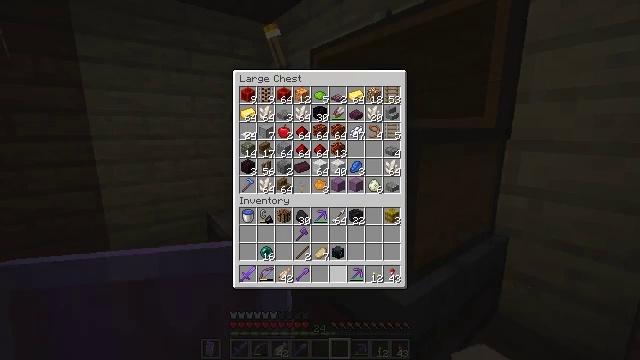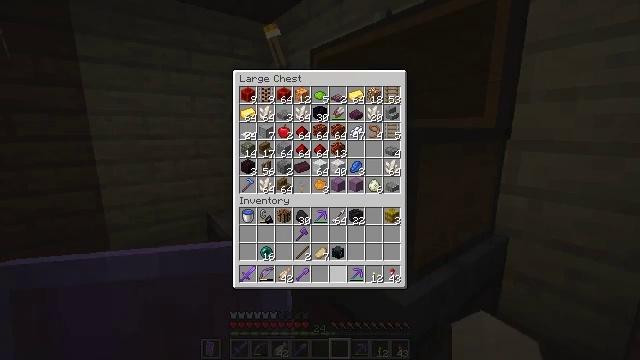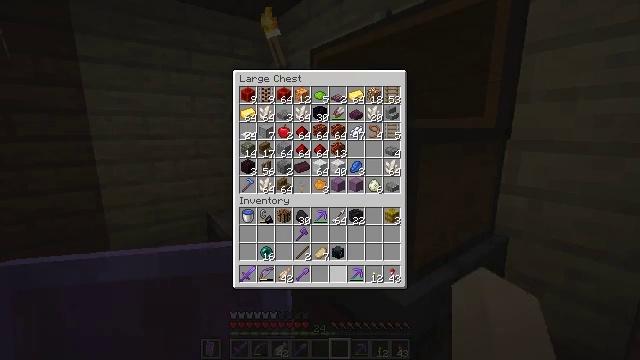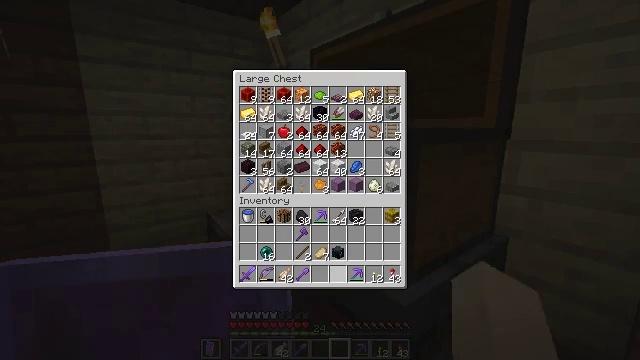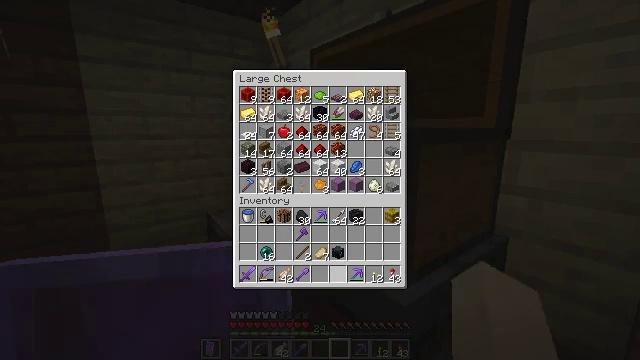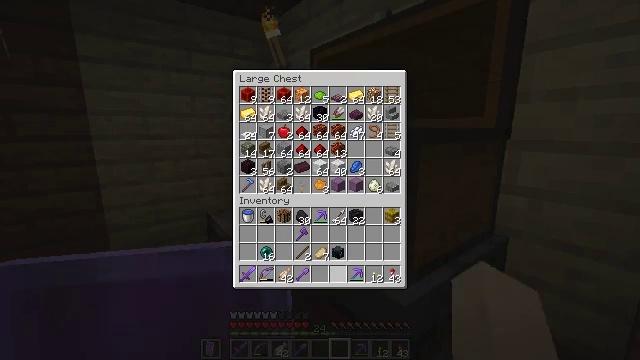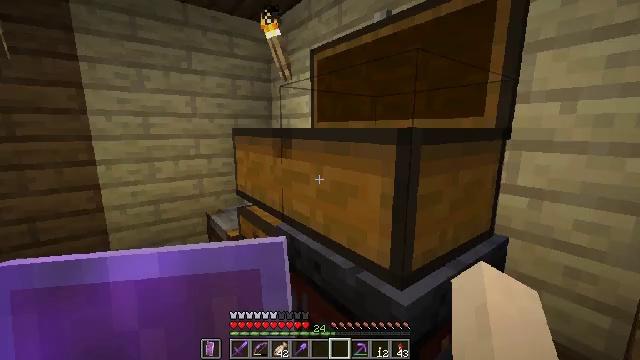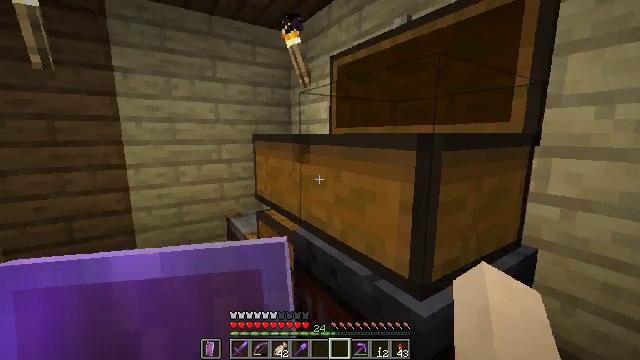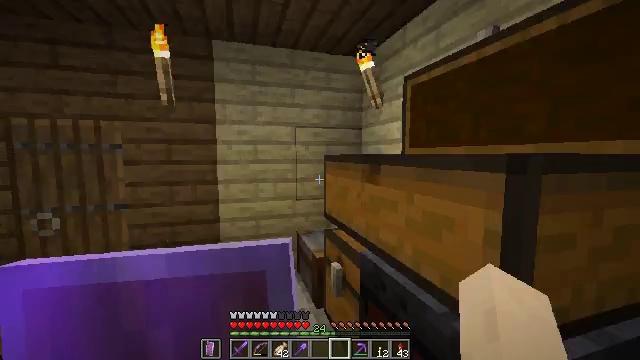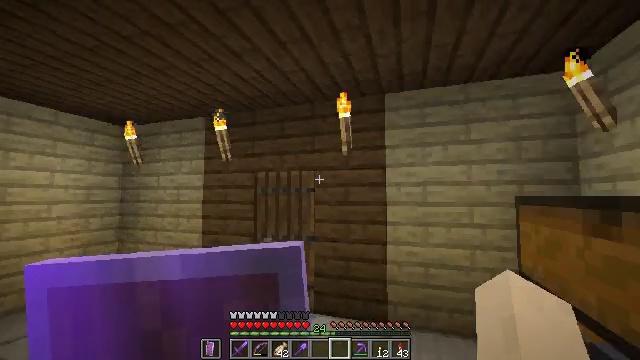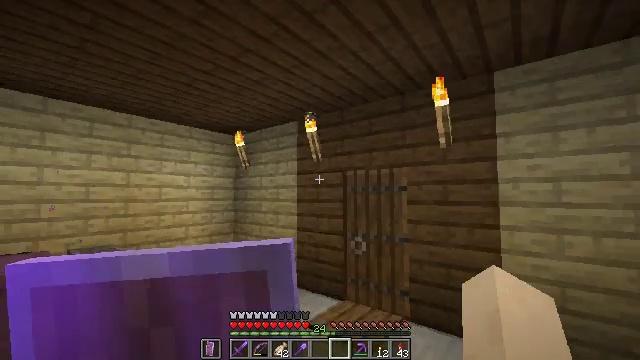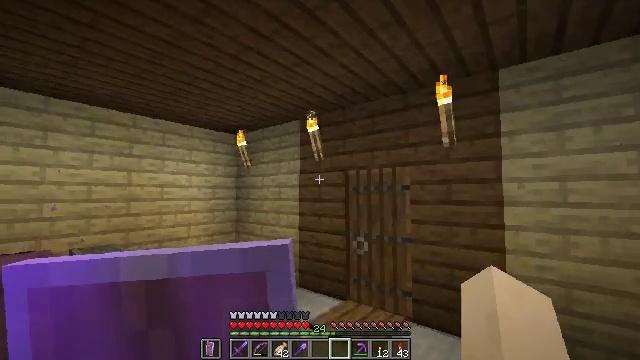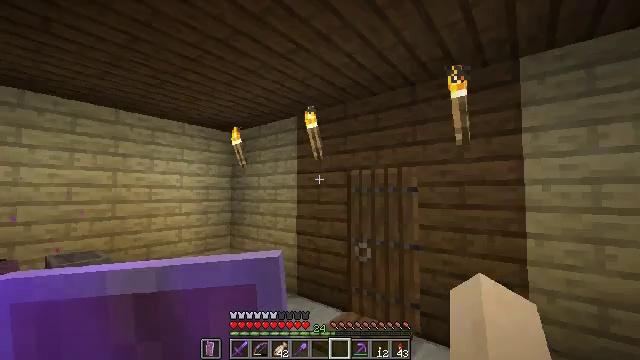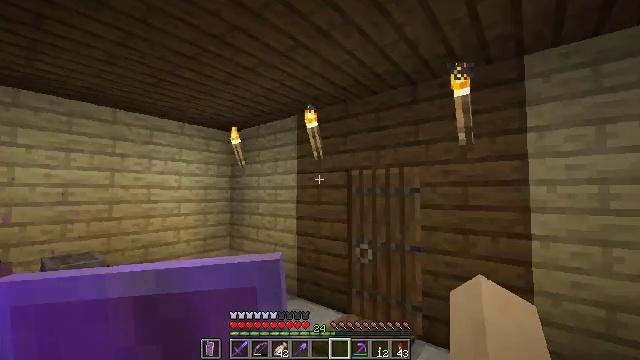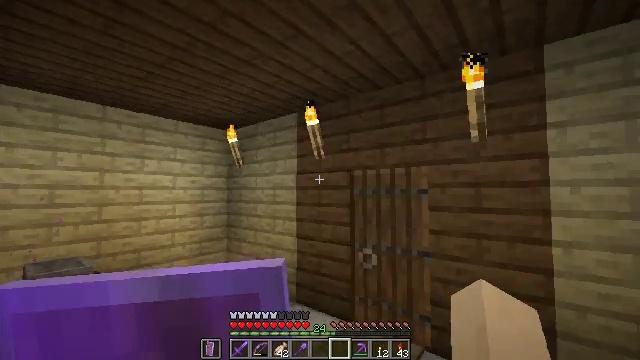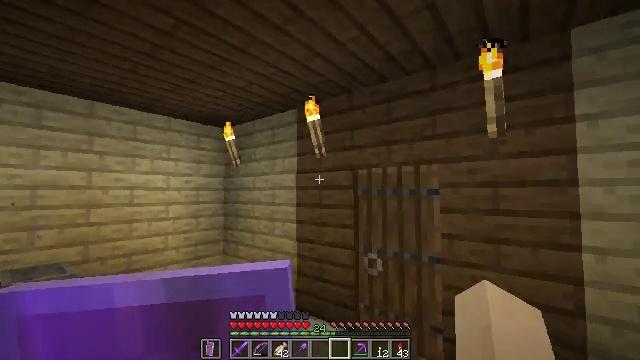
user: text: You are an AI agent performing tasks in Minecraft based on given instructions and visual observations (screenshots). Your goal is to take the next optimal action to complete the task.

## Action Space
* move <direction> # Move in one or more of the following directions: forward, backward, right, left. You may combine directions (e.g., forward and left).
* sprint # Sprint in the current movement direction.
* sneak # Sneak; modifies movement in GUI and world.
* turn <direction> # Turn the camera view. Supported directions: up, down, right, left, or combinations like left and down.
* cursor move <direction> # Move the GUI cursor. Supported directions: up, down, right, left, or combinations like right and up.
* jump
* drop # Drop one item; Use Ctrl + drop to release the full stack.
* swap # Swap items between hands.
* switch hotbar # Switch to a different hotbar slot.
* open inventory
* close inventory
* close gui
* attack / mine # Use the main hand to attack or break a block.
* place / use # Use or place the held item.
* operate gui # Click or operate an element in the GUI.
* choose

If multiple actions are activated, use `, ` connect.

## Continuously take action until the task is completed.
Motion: motion action
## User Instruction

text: Obtain nether brick by smelting netherrack.
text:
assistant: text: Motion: no_op
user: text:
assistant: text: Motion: no_op
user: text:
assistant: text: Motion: no_op
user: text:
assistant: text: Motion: no_op
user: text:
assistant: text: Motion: no_op
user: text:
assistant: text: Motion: no_op
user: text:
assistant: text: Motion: turn left and up
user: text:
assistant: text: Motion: turn left and up
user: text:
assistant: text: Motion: turn left and up
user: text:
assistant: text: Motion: move forward, turn left
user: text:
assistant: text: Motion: move forward
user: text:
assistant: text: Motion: move forward
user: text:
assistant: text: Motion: move forward
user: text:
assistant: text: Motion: move forward
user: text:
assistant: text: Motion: move forward
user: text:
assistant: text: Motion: move forward
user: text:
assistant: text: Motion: move forward, turn right and down
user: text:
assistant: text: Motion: move forward, turn right
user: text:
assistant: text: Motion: move forward
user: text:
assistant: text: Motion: move forward
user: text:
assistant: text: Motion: move forward
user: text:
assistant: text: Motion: move forward
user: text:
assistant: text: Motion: move forward, turn right and down
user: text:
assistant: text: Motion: move forward, turn right and down
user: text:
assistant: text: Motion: move forward, turn right and down
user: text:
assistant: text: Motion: move forward
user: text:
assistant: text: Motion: move forward
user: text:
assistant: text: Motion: move forward and move right
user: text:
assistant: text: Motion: move forward and move right
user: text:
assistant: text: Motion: move forward